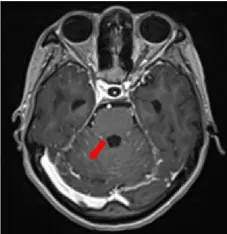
MRI changes in leptomeningeal metastasis before and after treatment. (A-C) MRI images of leptomeningeal metastasis in September 2021 showing significant thickening and pronounced enhancement of the meninges in the cerebellum.
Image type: radiology (mri)